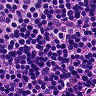
Metastatic tissue present: no